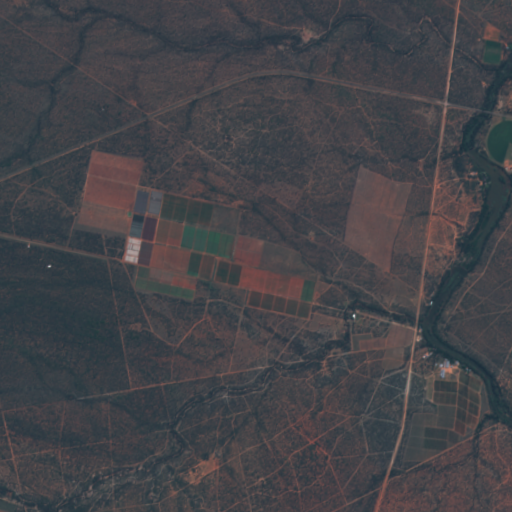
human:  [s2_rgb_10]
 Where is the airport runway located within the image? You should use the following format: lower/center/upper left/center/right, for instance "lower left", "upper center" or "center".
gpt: The airport runway is located in the center left of the image.
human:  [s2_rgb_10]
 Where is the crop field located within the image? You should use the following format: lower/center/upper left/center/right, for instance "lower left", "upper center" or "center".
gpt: The crop field is located in the upper right of the image.
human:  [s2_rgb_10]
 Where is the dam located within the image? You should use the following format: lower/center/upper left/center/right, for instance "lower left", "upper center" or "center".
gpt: The dam is located in the right of the image.
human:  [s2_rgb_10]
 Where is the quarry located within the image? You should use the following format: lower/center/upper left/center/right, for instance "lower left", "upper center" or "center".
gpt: There is no quarry in the image.